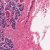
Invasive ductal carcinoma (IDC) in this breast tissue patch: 0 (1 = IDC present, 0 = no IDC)